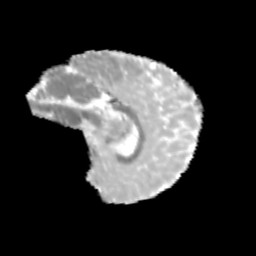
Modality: MD
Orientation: sagittal
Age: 10
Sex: female
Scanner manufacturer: siemens
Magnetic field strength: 3 T
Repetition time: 3.8 s
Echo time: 0.07 s